Question: Table Entry has the following data. Certain records are duplicate. Duplicate criteria is same NoOfEntry and TypeOfEntry. Out of a record which has same NoOfEntry and TypeOfEntry, i want the EntryId of record which has min(dateOfEntry).
For Eg- We have 3 duplicate records for T1, I want record with EntryID 1001 as it was enterd first(minimum DateOfEntry).

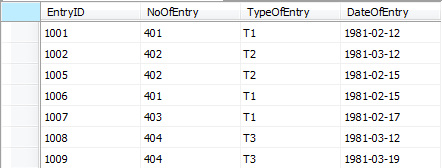
Answer: Try a CTE (Common Table Expression) with a 'ROW_NUMBER' ranking function:
'''
;WITH duplicates AS
(
SELECT
EntryID, DateOfEntry
ROW_NUMBER() OVER (PARTITION BY NoOfEntry,TypeOfEntry
ORDER BY DateOfEntry DESC) 'RowNum'
FROM dbo.Enty
)
SELECT EntryID FROM duplicates
WHERE RowNum > 1
GO
'''
The CTE will "partition" your data by '(NoOfEntry,TypeOfEntry)' and start assigning sequential numbers (1, 2, 3, .....) to each row for each group of those two columns.
Any row that has a 'RowNum > 1' is a duplicate, based on '(NoOfEntry,TypeOfEntry)'